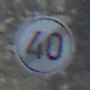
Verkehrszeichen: EndeGeschwindigkeit40
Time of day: MorningAfternoon
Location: Outdoor (Suburban)
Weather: PartlyCloudy
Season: NotSpecified
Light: Natural